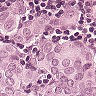
Metastatic tissue present: yes